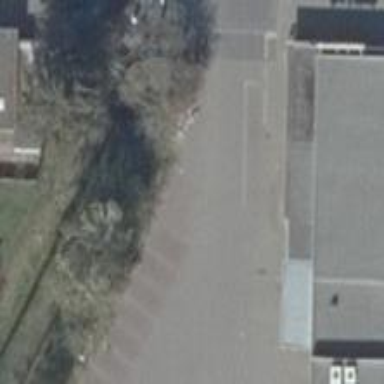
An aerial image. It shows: Greengrocer shop.